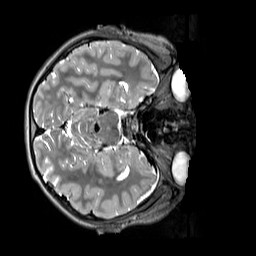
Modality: T2w
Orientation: axial
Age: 11
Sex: male
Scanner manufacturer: siemens
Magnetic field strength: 3 T
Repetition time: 3.2 s
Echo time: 0.408 s